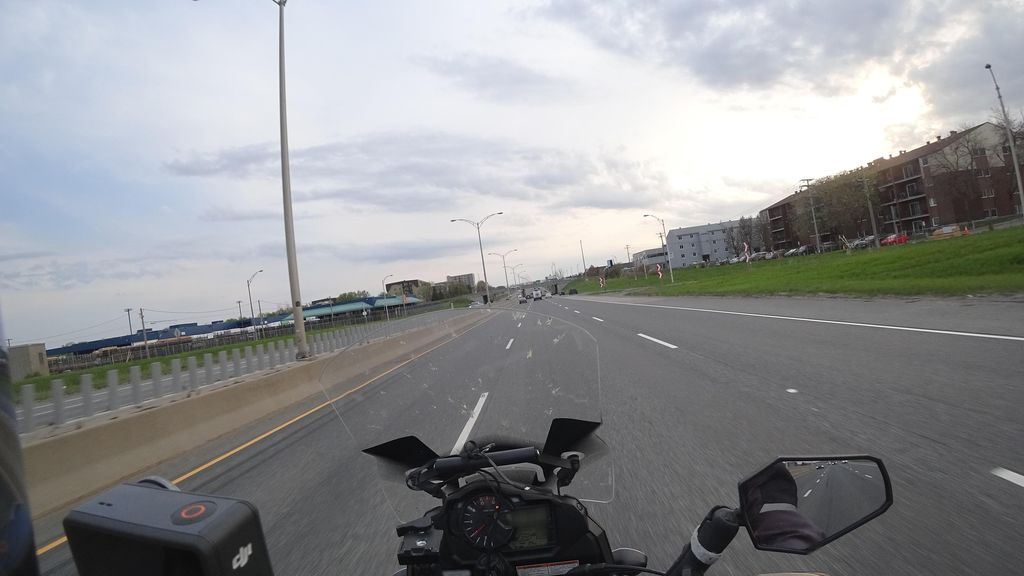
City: quebec_city